Interaction volume radius: 5 \u00c5
Interaction volume height: 15 \u00c5
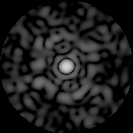
Disorder parameter: 0.8019